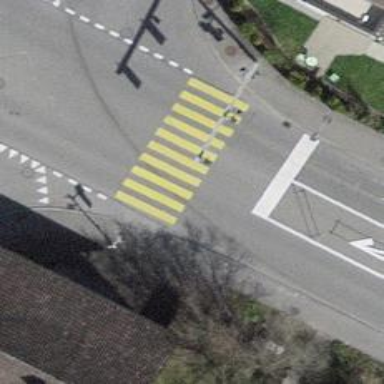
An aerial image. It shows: Uncontrolled zebra crossing with yellow markings on the road.